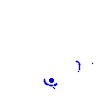
Particle: electron